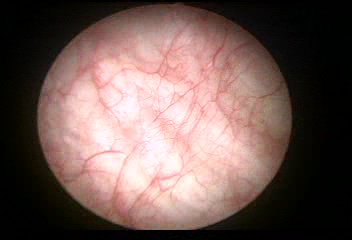
Modality: WLC
Class: Normal mucosa
Bladder cancer association: No